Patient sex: M
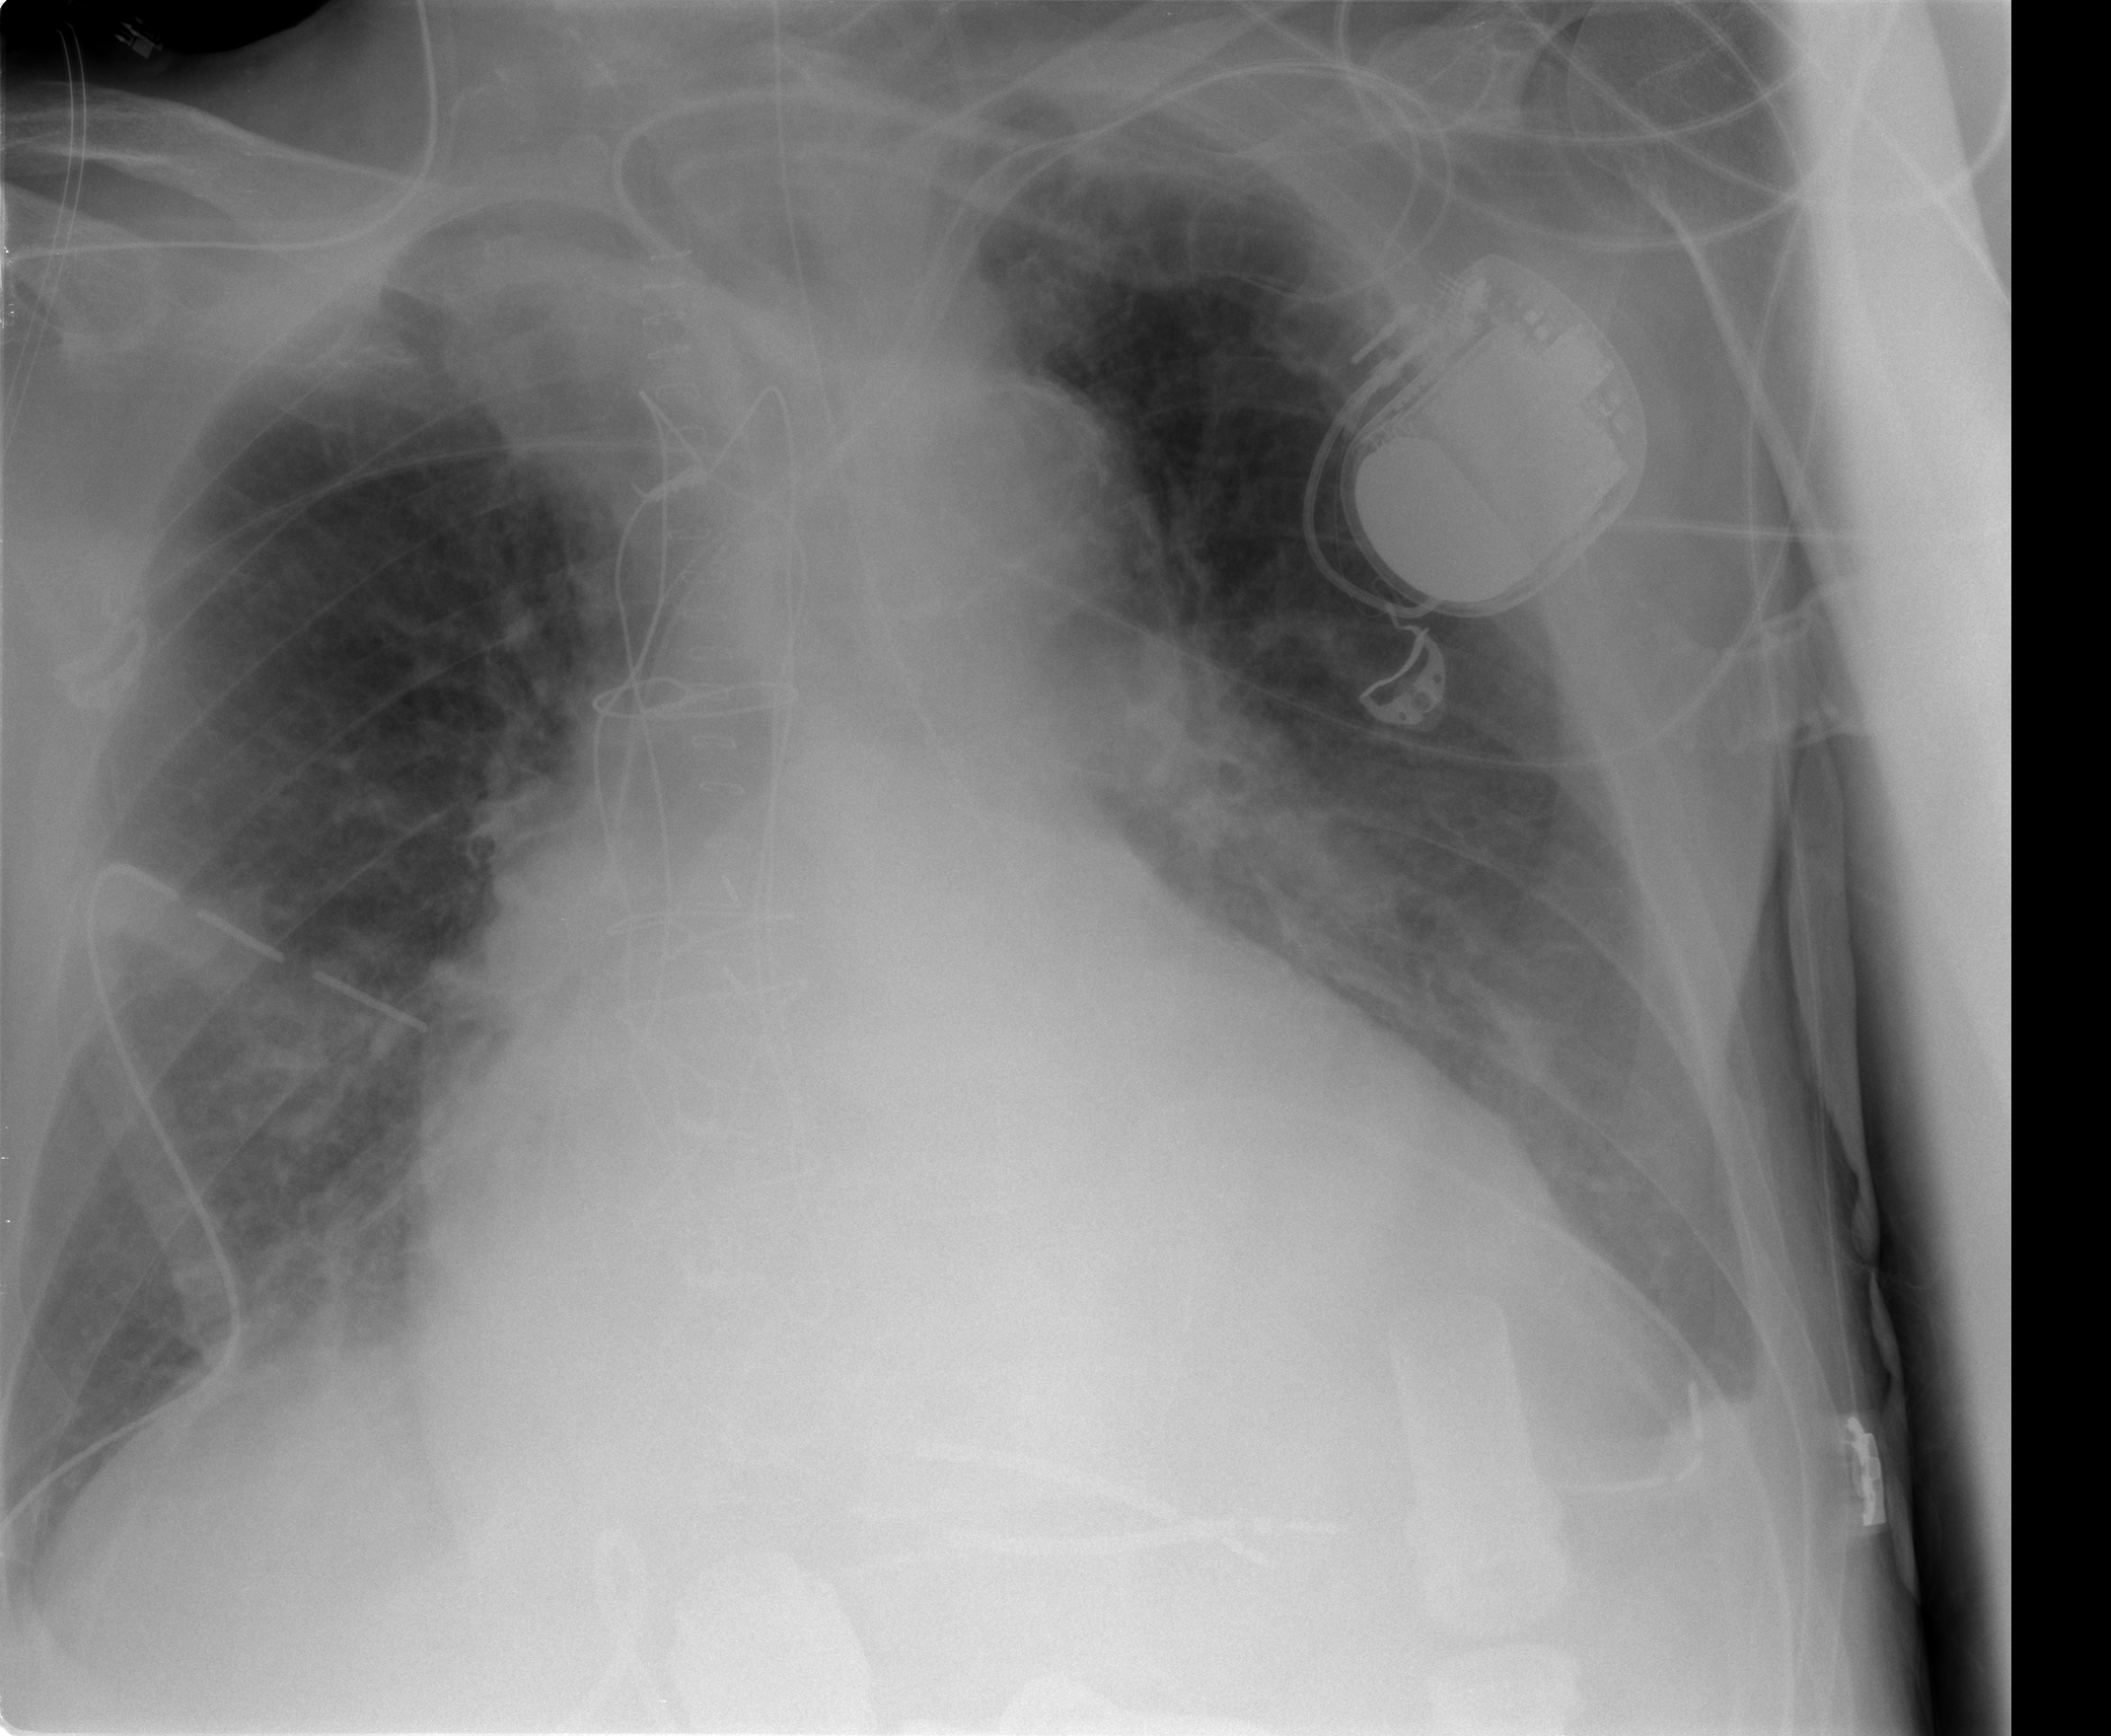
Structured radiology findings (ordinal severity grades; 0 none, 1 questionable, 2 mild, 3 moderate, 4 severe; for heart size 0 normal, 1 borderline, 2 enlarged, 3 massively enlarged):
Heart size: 3
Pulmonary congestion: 2
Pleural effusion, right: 0
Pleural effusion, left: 0
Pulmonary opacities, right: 1
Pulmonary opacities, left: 1
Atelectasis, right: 2
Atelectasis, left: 2